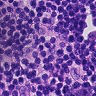
Metastatic tissue present: no